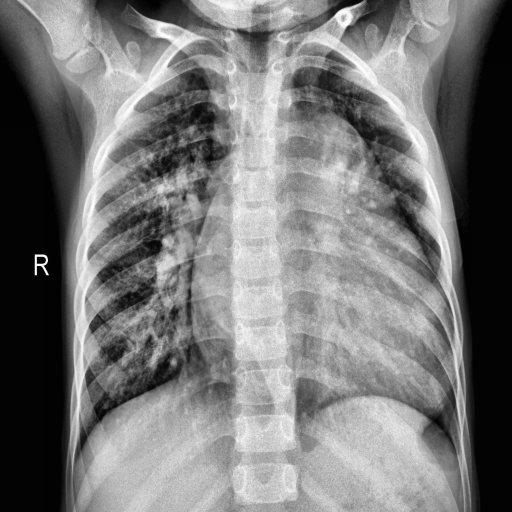
Finding: PNEUMONIA